Question: I'm learning D3.js and trying to get my head around <URL>:

...so that each path has an explicit data key, and so that the mouseover logs the data key.
The official example adds paths as follows:
'''
var area = d3.svg.area()
.x(function(d) { console.log('x', d.data); return d.x * w / mx; })
.y0(function(d) { return h - d.y0 * h / my; })
.y1(function(d) { return h - (d.y + d.y0) * h / my; });
vis.selectAll("path")
.data(data0)
.enter().append("path")
.style("fill", function() { return color(Math.random()); })
.attr("d", area);
'''
I tried adapting the code as follows, but I'm not sure how to change the structure of 'data0' (currently an array of arrays) to achieve what I want:
'''
vis.selectAll("path")
.data(data0, function(d) { return d.name }) // Add key function
.enter().append("path")
.style("fill", function() { return color(Math.random()); })
.attr("d", area)
.on("mouseover", function (d,i) {
console.log("mouseover", d.name); // Log name property on mouseover
});
'''
As it stands, without my having made any changes to the structure of 'data0', it unsurprisingly does not work. How can I add a 'name' property to 'data0' without also messing up the 'area' and '.data()' functions?
UPDATE: To be a bit clearer: the D3 docs say that the <URL>. So if I change 'data0' from a two-dimensional array, to an array of objects, each with a 'name' key and a 'data' key, how can I also change what I pass to 'area'?
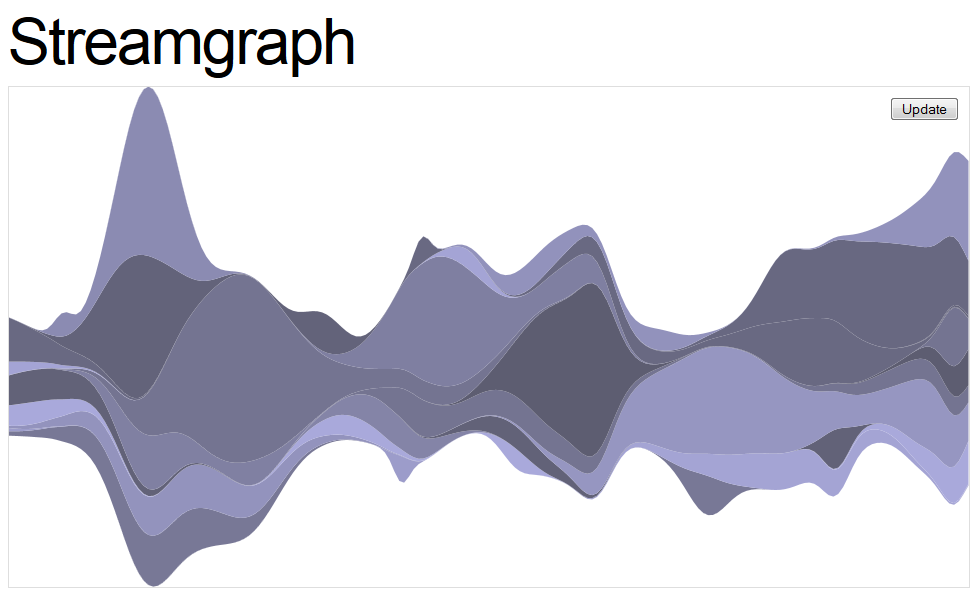
Answer: The data in the example doesn't have a "name" property, so you would need to add that to use it. The data keys you refer to are used when merging/updating data, i.e. you have drawn some paths already and then update (some of them). The '.data()' function will try to figure out what data is updated and what data is new. If that doesn't work for you, you can use the data key to help it, i.e. in your case tell it that things with the same name are the same data.